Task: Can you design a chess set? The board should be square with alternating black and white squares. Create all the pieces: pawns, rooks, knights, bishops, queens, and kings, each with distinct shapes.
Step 3865:
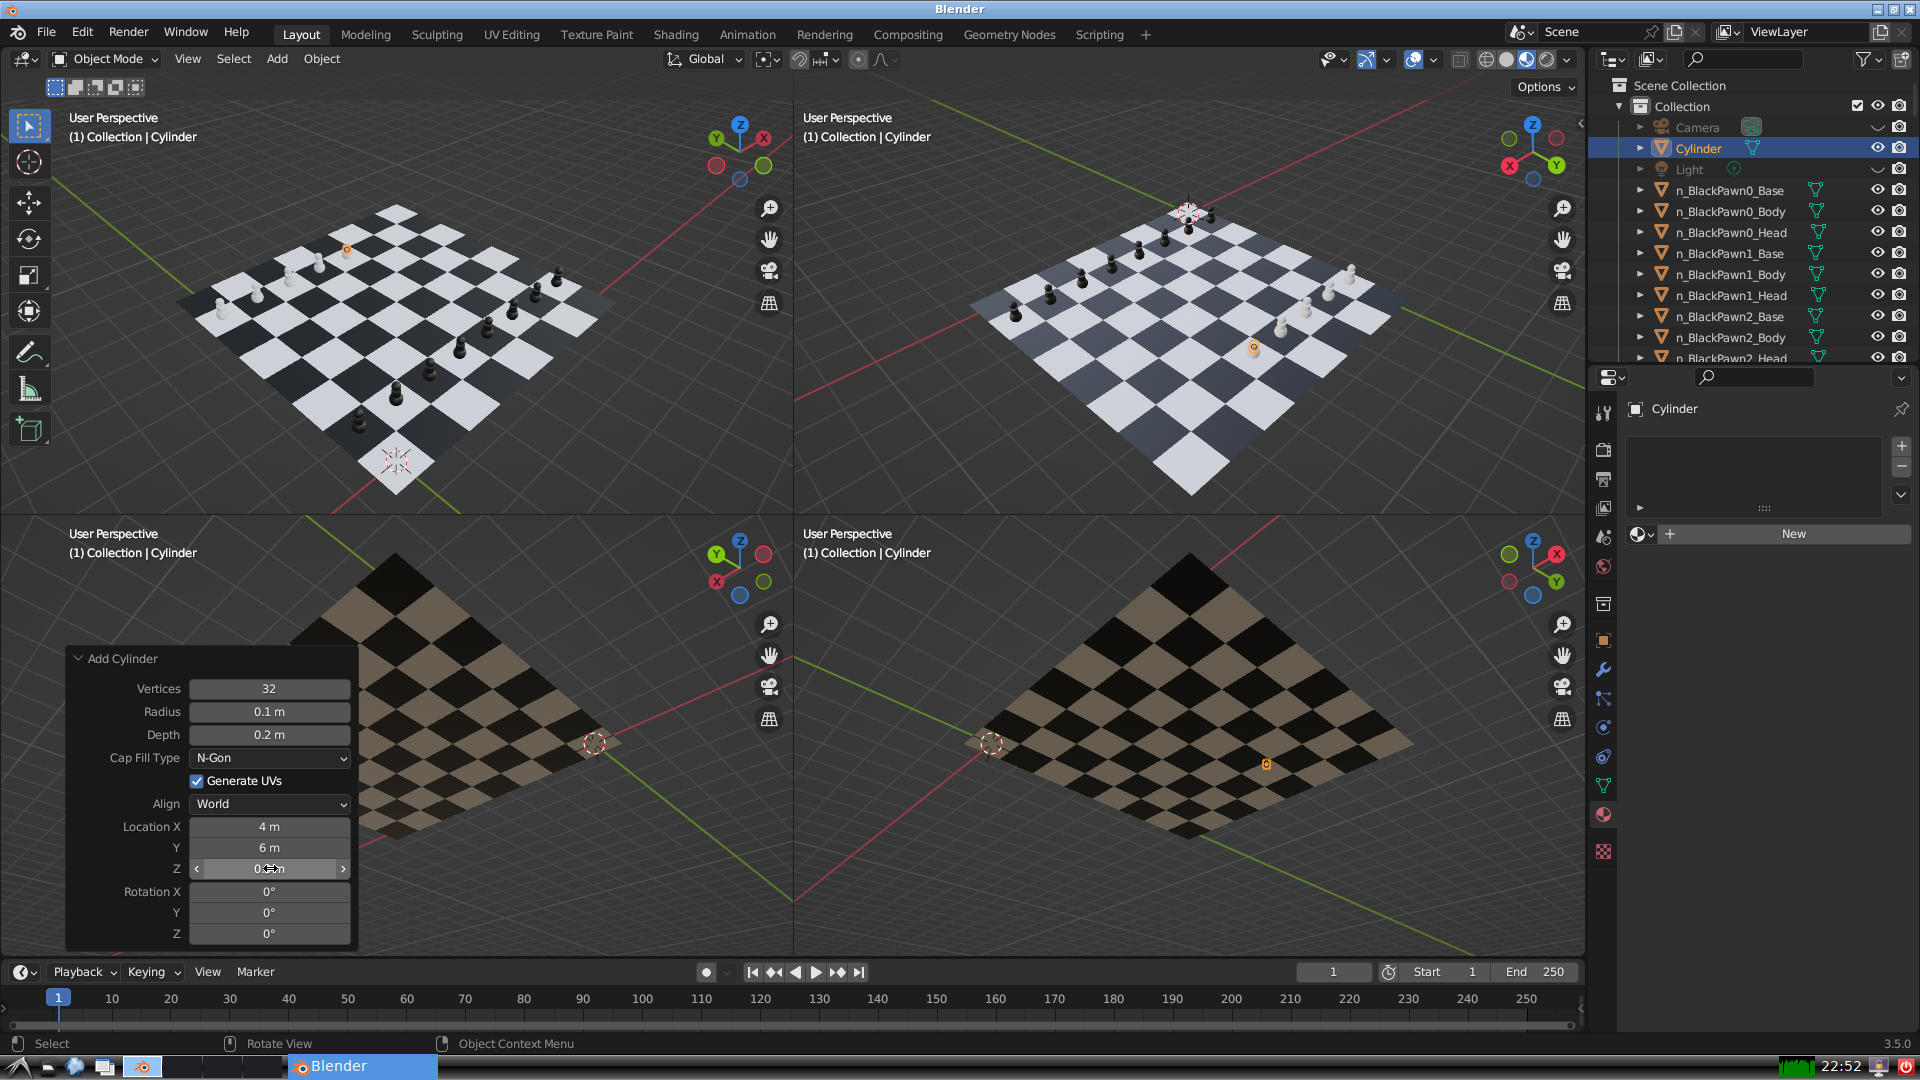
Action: {"mouse_move": [960, 540]}